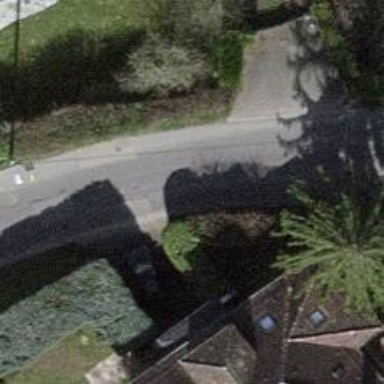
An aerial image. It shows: Residential road.